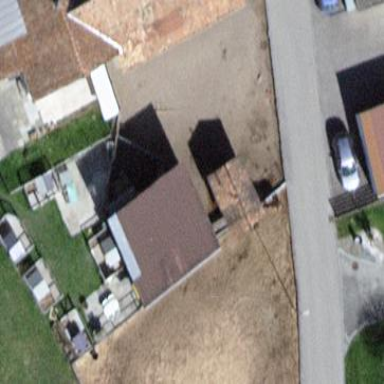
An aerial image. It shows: Garage.